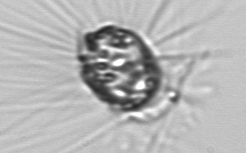
Label: Corethron_hystrix